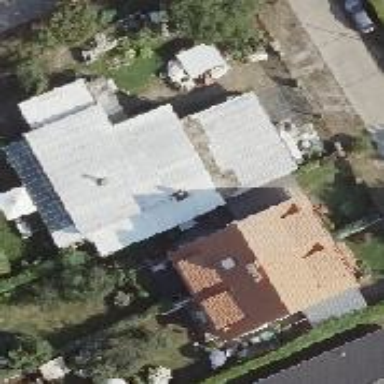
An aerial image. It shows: Semidetached house with gabled roof.